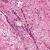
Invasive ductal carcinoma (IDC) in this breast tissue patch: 0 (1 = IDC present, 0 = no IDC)